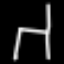
Label: chair